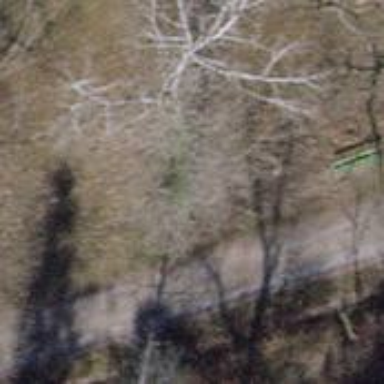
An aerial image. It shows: Bench.